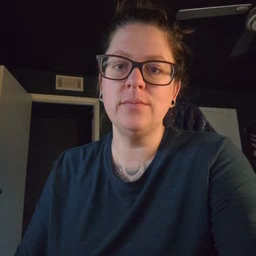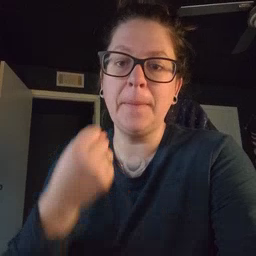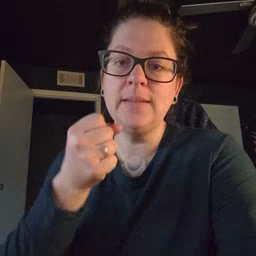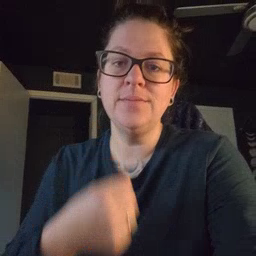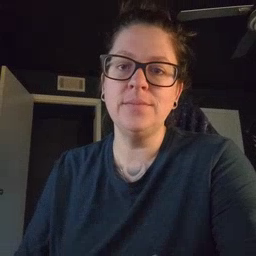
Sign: make